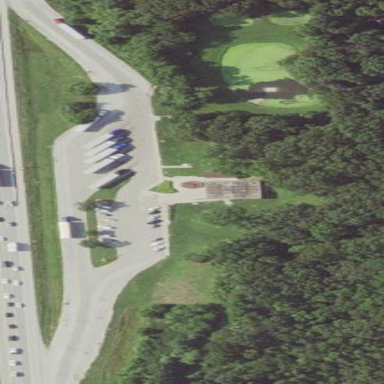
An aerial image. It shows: Rest area on the road.